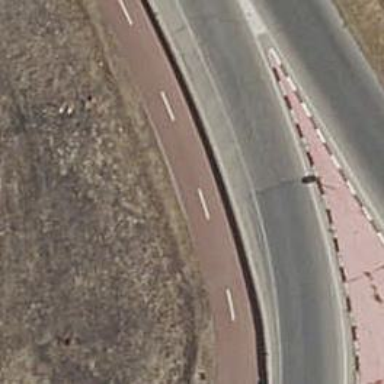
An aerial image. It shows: Cycleway.